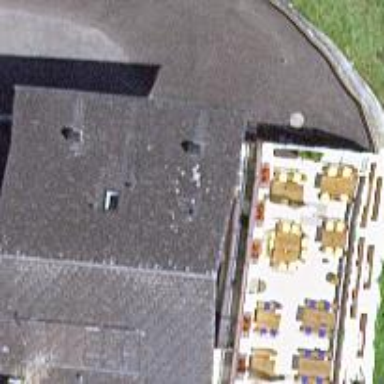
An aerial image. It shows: Restaurant.